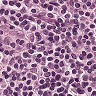
Metastatic tissue present: no